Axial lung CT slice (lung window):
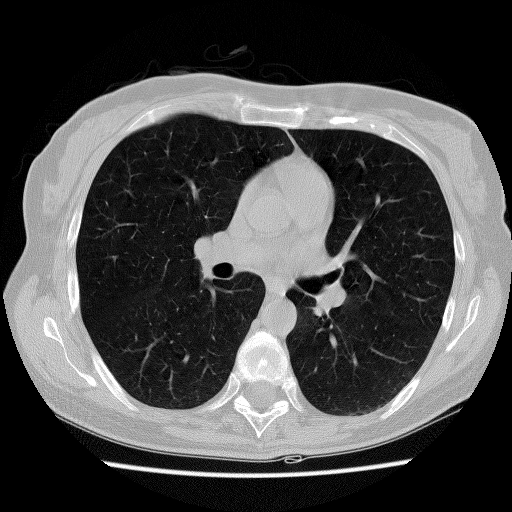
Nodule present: no